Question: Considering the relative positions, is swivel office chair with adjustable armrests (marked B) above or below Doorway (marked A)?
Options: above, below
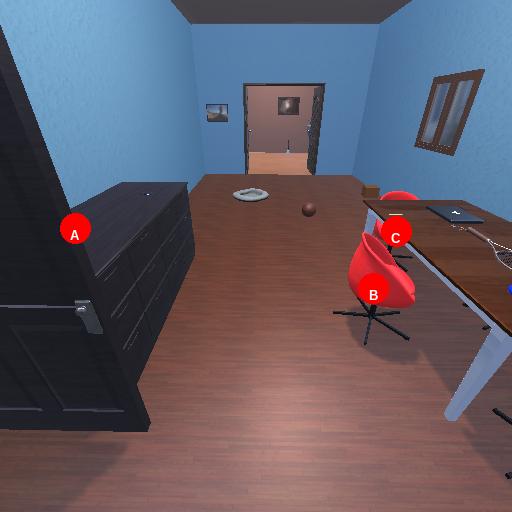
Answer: above